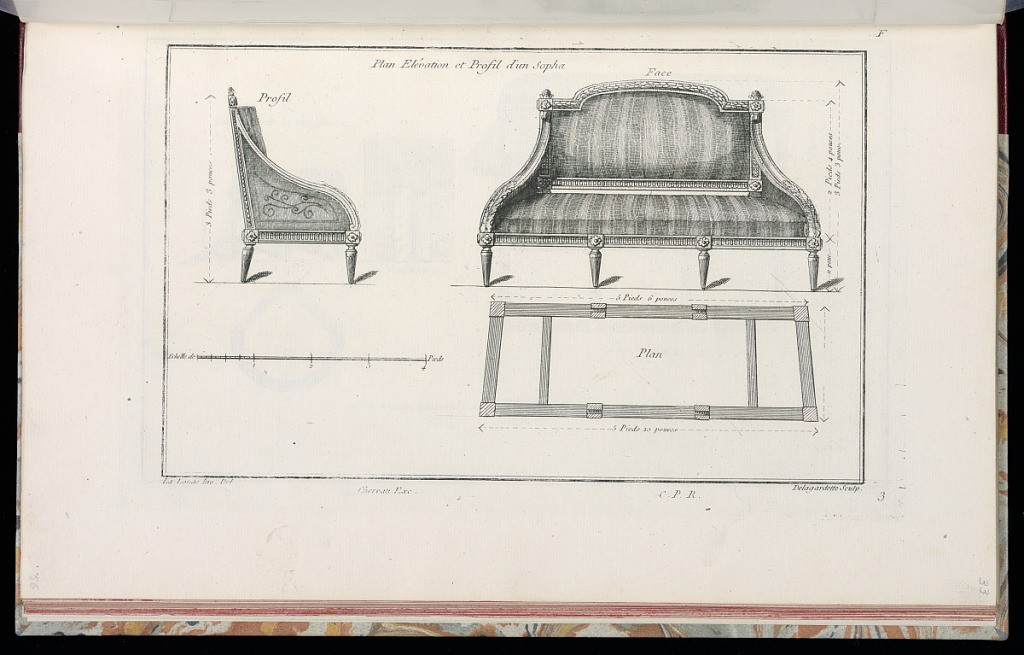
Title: Plan Elévation et Profil d'un Sopha
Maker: Richard de Lalonde, French, active 1780–96
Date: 1775-1788
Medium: Etching on off-white laid paper
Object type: Print
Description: Design for a sofa with the profile and plan. The sofa is decorated with striped textile and with carved ornament motifs including fluting, rosette, and bound leaf. The plate is signed and numbered.